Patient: sex F, age 57
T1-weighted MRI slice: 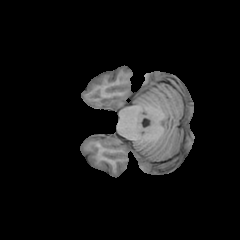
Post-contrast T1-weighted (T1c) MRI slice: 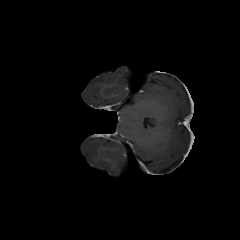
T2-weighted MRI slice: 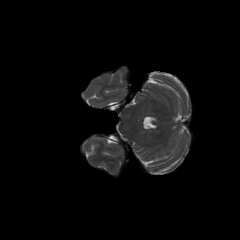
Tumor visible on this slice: no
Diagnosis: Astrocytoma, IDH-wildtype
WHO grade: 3